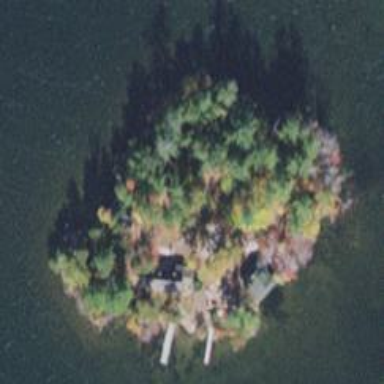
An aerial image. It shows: Islet.